Question: Following situation: I need a container for data with a rowindex. Currently we use a normal ArrayList within tablemodels and update tablerownumbers by hand (with crazy algorithms, to keep them updated after adding, deleting, moving data within that container.
After finding the third bug updating these tablerows I thought about finally using a different container to keep them updated automatically. My first thought was using a LinkedList. Only thing I dislike is, that within a LinkedList I cant move items without deleting/readding them, but still seems satisfying.
The Rowheader itself is an own table and needs to be updated for every event, to keep both in sync.

Just wondering, if you can recommend alternatives. So I am curious what kind of container would you use?
thanks,
ymene
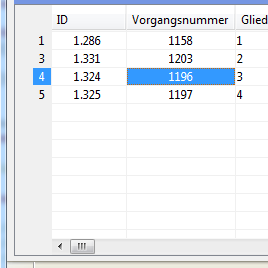
Answer: I'm not sure I fully understand the question. But supposing you have a 'List<Person>', and you need a table displaying the row number, the person first name, and the person last name, you don't need any index in the Person or even in the list to do that:
'''
public class PersonTableModel extends AbstractTableModel {
private List<Person> persons;
public int getRowCount() {
return persons.size();
}
public int getColumnCount() {
return 3;
}
public Object getValueAt(int row, int col) {
if (col == 0) {
return row + 1;
}
else if (col == 1) {
return persons.get(row).getFirstName();
}
else {
return persons.get(row).getLastName();
}
}
...
}
'''
An ArrayList would be much more efficient than a LinkedList, since indexed access is O(1) rather than O(n) for a LinkedList.